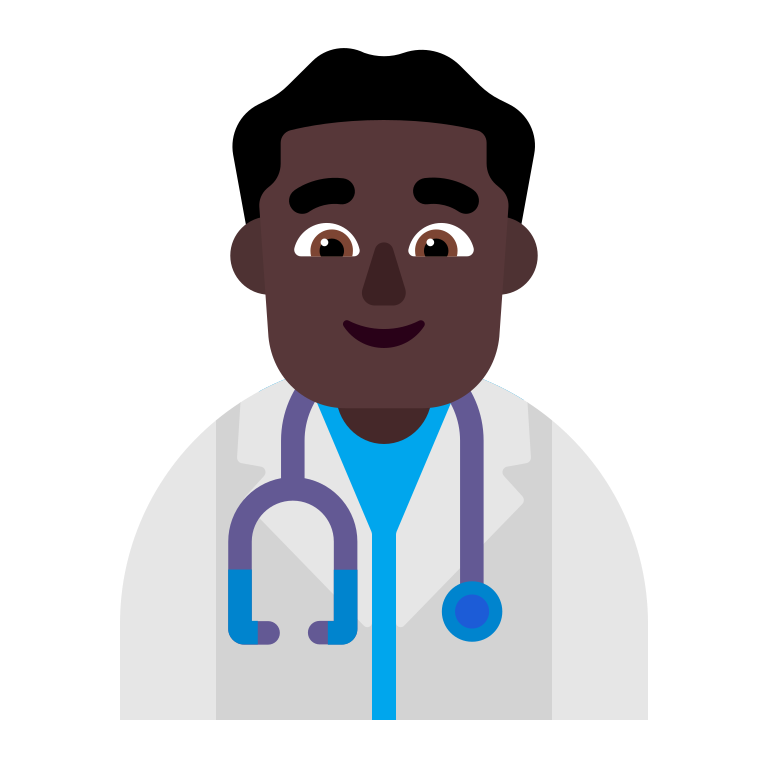
man health worker flat dark